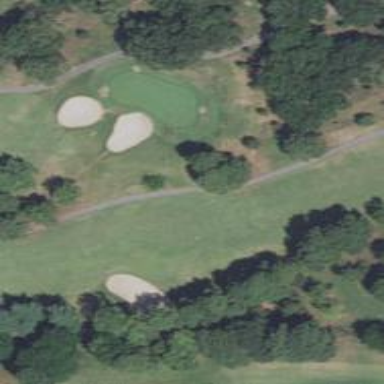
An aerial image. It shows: Golf hole.